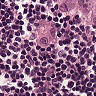
Metastatic tissue present: yes